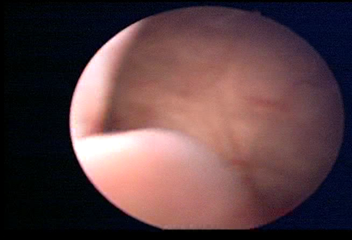
Modality: WLC
Class: Normal mucosa
Bladder cancer association: No